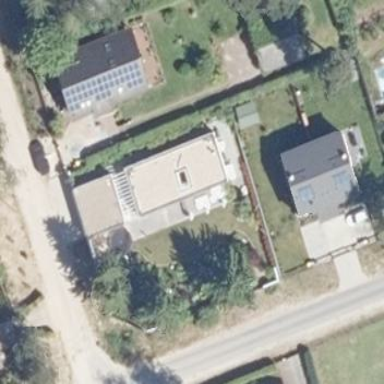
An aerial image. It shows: Simple and straightforward house.